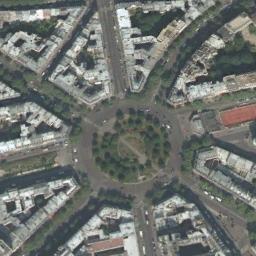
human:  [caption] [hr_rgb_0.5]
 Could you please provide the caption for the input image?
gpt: The roundabout with some exits and entrances is surrounded by lots of buildings and some trees are in the middle of the roundabout .

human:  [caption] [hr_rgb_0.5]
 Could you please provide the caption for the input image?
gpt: The roundabout is next to buildings and trees .

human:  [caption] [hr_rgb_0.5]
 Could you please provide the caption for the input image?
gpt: There are many bifurcation roads with many moving and waiting vehicles, And many neatly arranged tall buildings and some trees around the roundabout .

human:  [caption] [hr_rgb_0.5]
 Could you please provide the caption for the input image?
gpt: There are many buildings and trees around the roundabout .

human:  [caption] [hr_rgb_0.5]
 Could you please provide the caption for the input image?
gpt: There are many buildings around the roundabout .